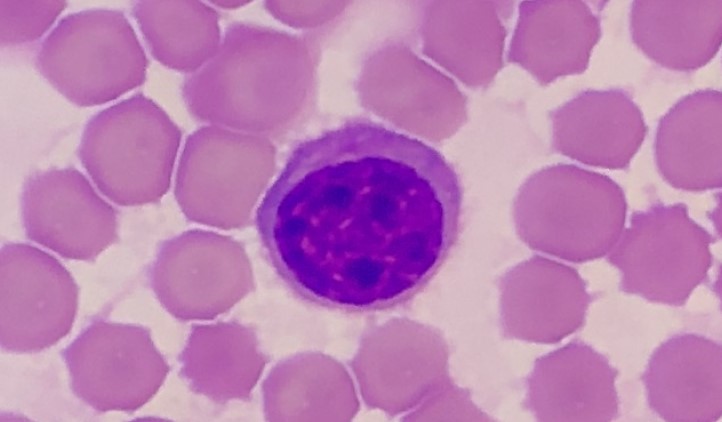
White blood cell type: Lymphocyte